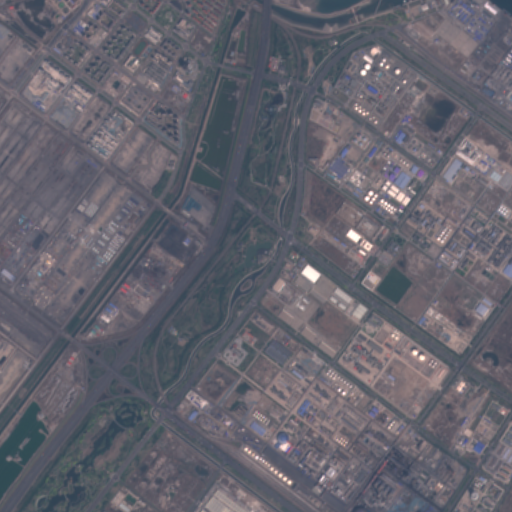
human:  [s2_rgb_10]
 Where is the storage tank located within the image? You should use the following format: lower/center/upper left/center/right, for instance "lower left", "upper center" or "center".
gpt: The storage tank is located in the upper right of the image.
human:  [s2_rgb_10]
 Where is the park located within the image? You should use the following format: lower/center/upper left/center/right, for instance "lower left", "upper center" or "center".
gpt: There is no park in the image.